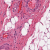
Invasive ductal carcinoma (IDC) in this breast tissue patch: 0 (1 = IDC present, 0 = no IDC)